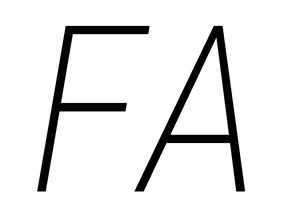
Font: Roboto-Italic_Condensed_ExtraLight_Italic